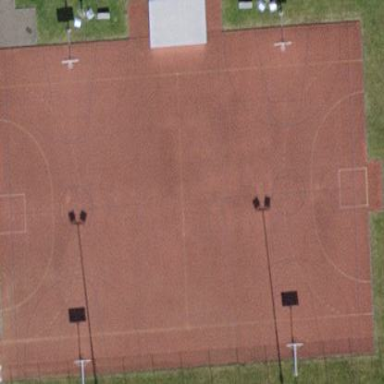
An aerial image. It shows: Multi-sport pitch for leisure and various sports activities.